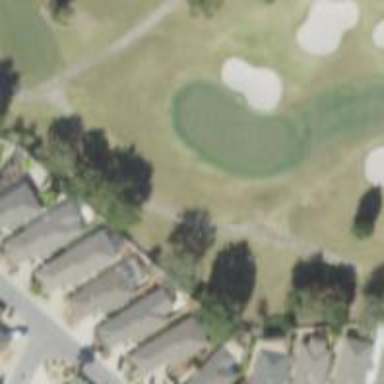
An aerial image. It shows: Path for golf carts.